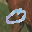
Label: 0